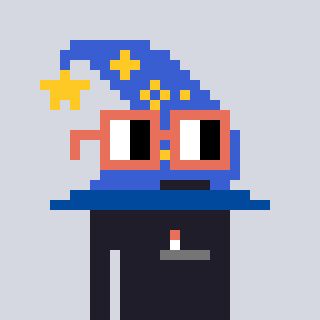
a pixel art character with square orange glasses, a wizard hat-shaped head and a grayscale-colored body on a cool background